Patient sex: M
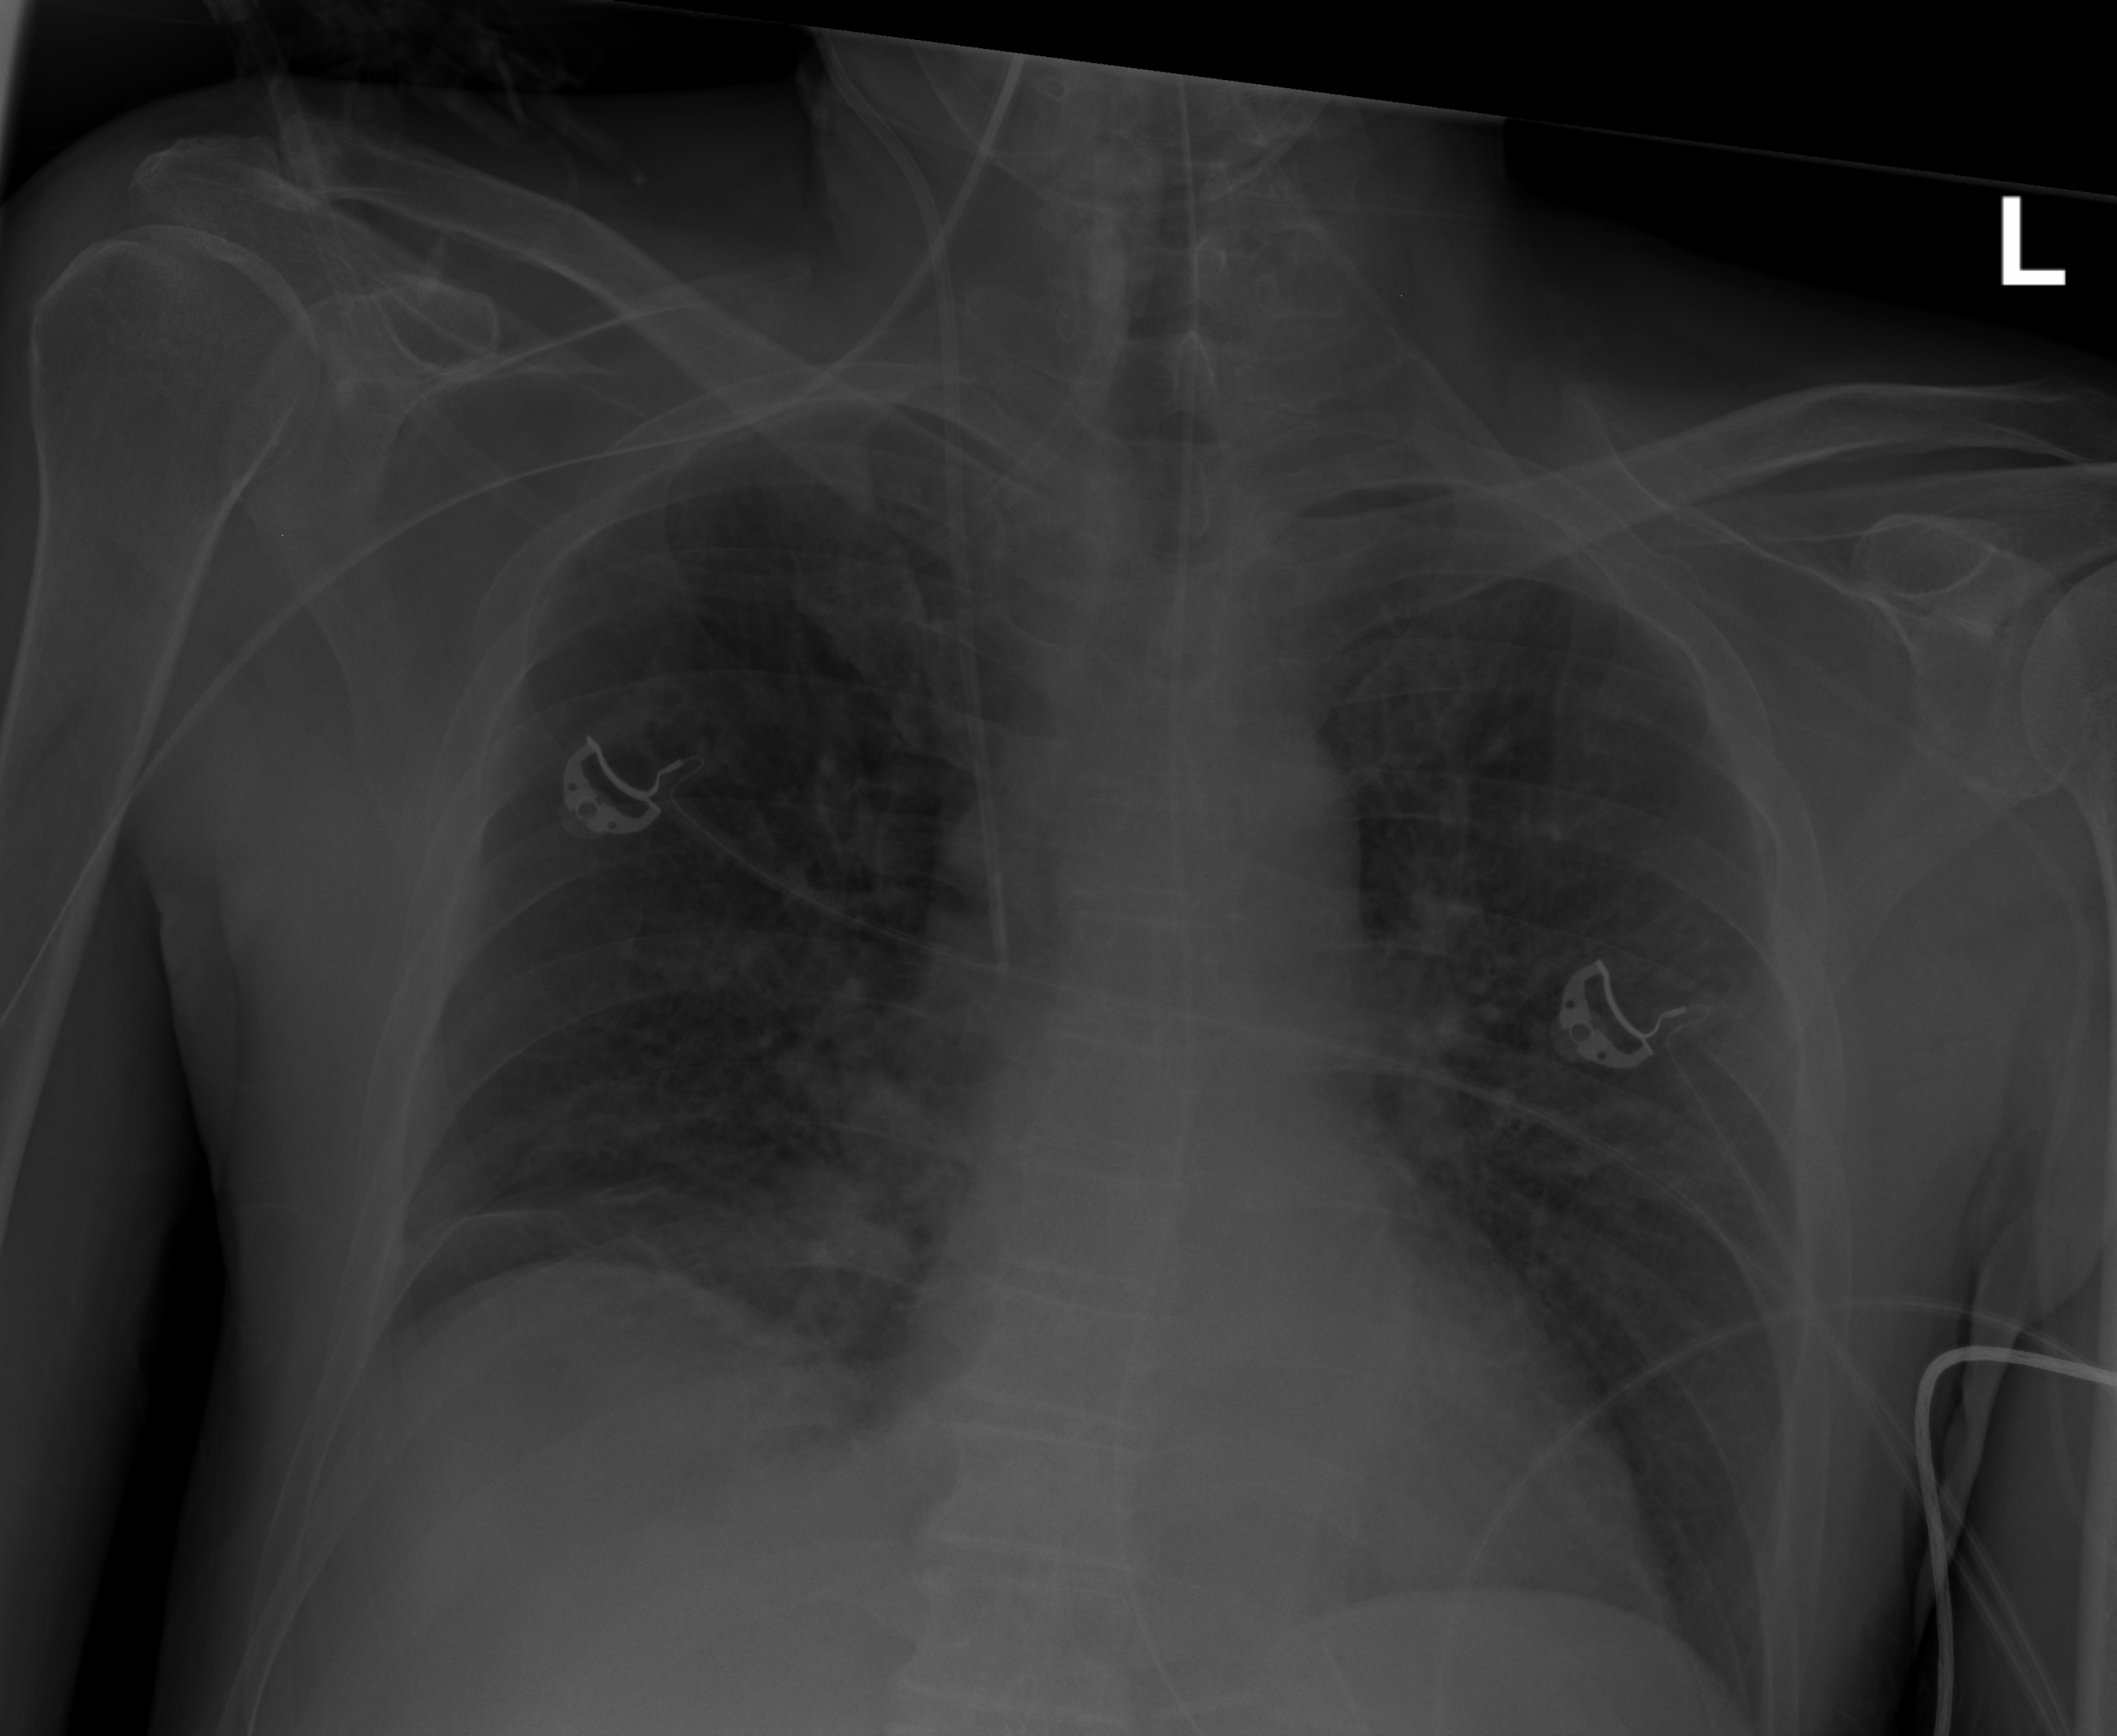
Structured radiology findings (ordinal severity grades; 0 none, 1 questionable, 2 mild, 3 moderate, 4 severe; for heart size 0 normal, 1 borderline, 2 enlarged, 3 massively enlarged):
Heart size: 0
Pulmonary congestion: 2
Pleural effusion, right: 0
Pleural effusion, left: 0
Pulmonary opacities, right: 3
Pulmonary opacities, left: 2
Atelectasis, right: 2
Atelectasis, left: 2